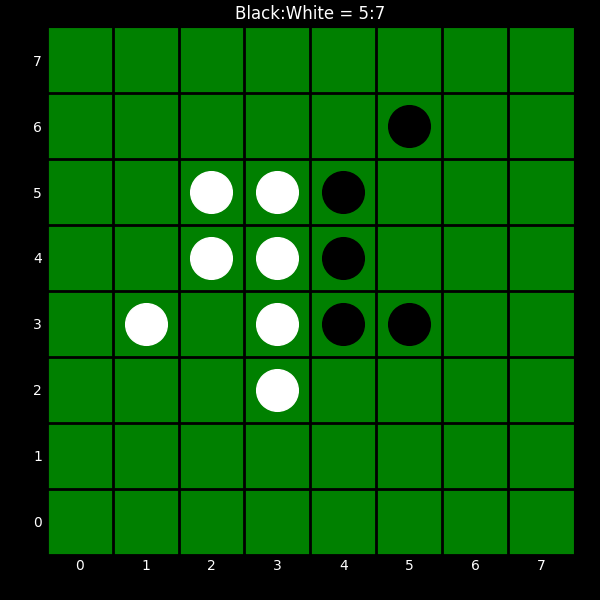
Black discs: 5
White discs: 7